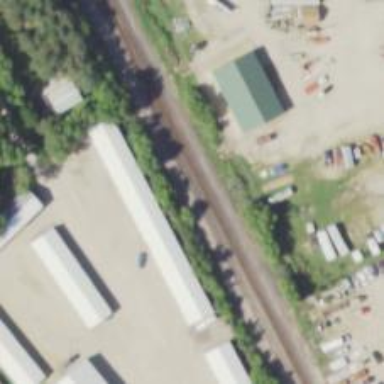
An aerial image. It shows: Abandoned railway siding.